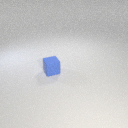
small blue rubber cube